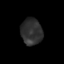
Tissue: skin
Cell type: Epithelial cells
Senescence score: 0.2653
Nuclear area (px): 550
Mean DAPI intensity: 47.407